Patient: sex M, age 64
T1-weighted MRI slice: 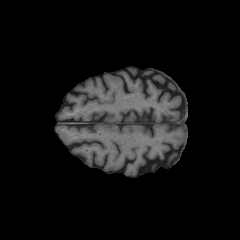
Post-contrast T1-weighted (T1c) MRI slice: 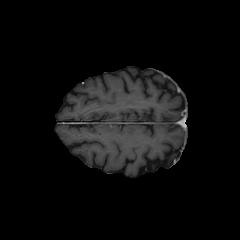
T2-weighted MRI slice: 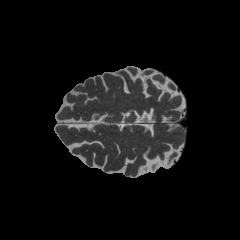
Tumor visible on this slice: no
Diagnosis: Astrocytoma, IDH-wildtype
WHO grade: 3